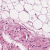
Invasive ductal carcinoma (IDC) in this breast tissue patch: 0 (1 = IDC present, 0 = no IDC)